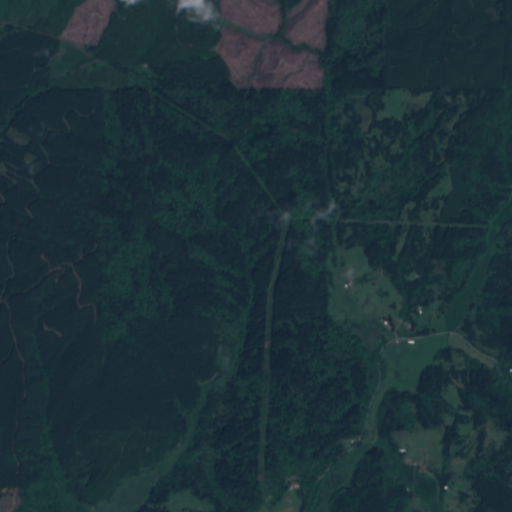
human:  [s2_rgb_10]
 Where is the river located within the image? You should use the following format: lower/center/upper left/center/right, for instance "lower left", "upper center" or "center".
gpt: The river is located in the lower of the image.
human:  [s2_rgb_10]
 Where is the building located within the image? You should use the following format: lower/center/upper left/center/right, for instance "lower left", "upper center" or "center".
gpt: There is no building in the image.